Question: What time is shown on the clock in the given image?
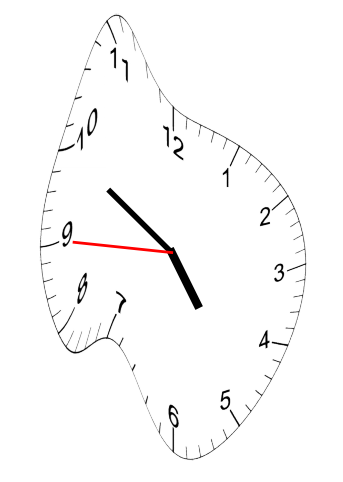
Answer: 04:49:45